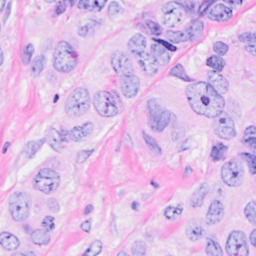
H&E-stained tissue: Breast